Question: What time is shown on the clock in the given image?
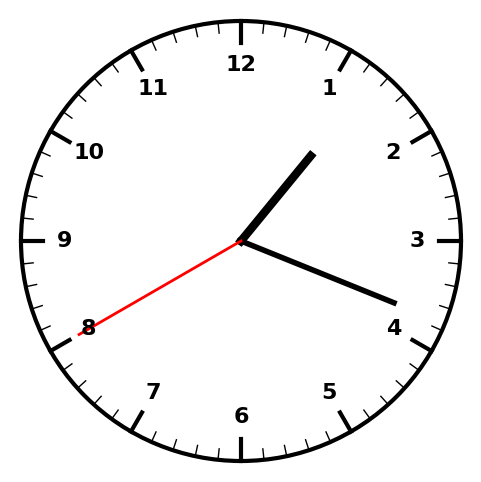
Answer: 01:18:40